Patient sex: F
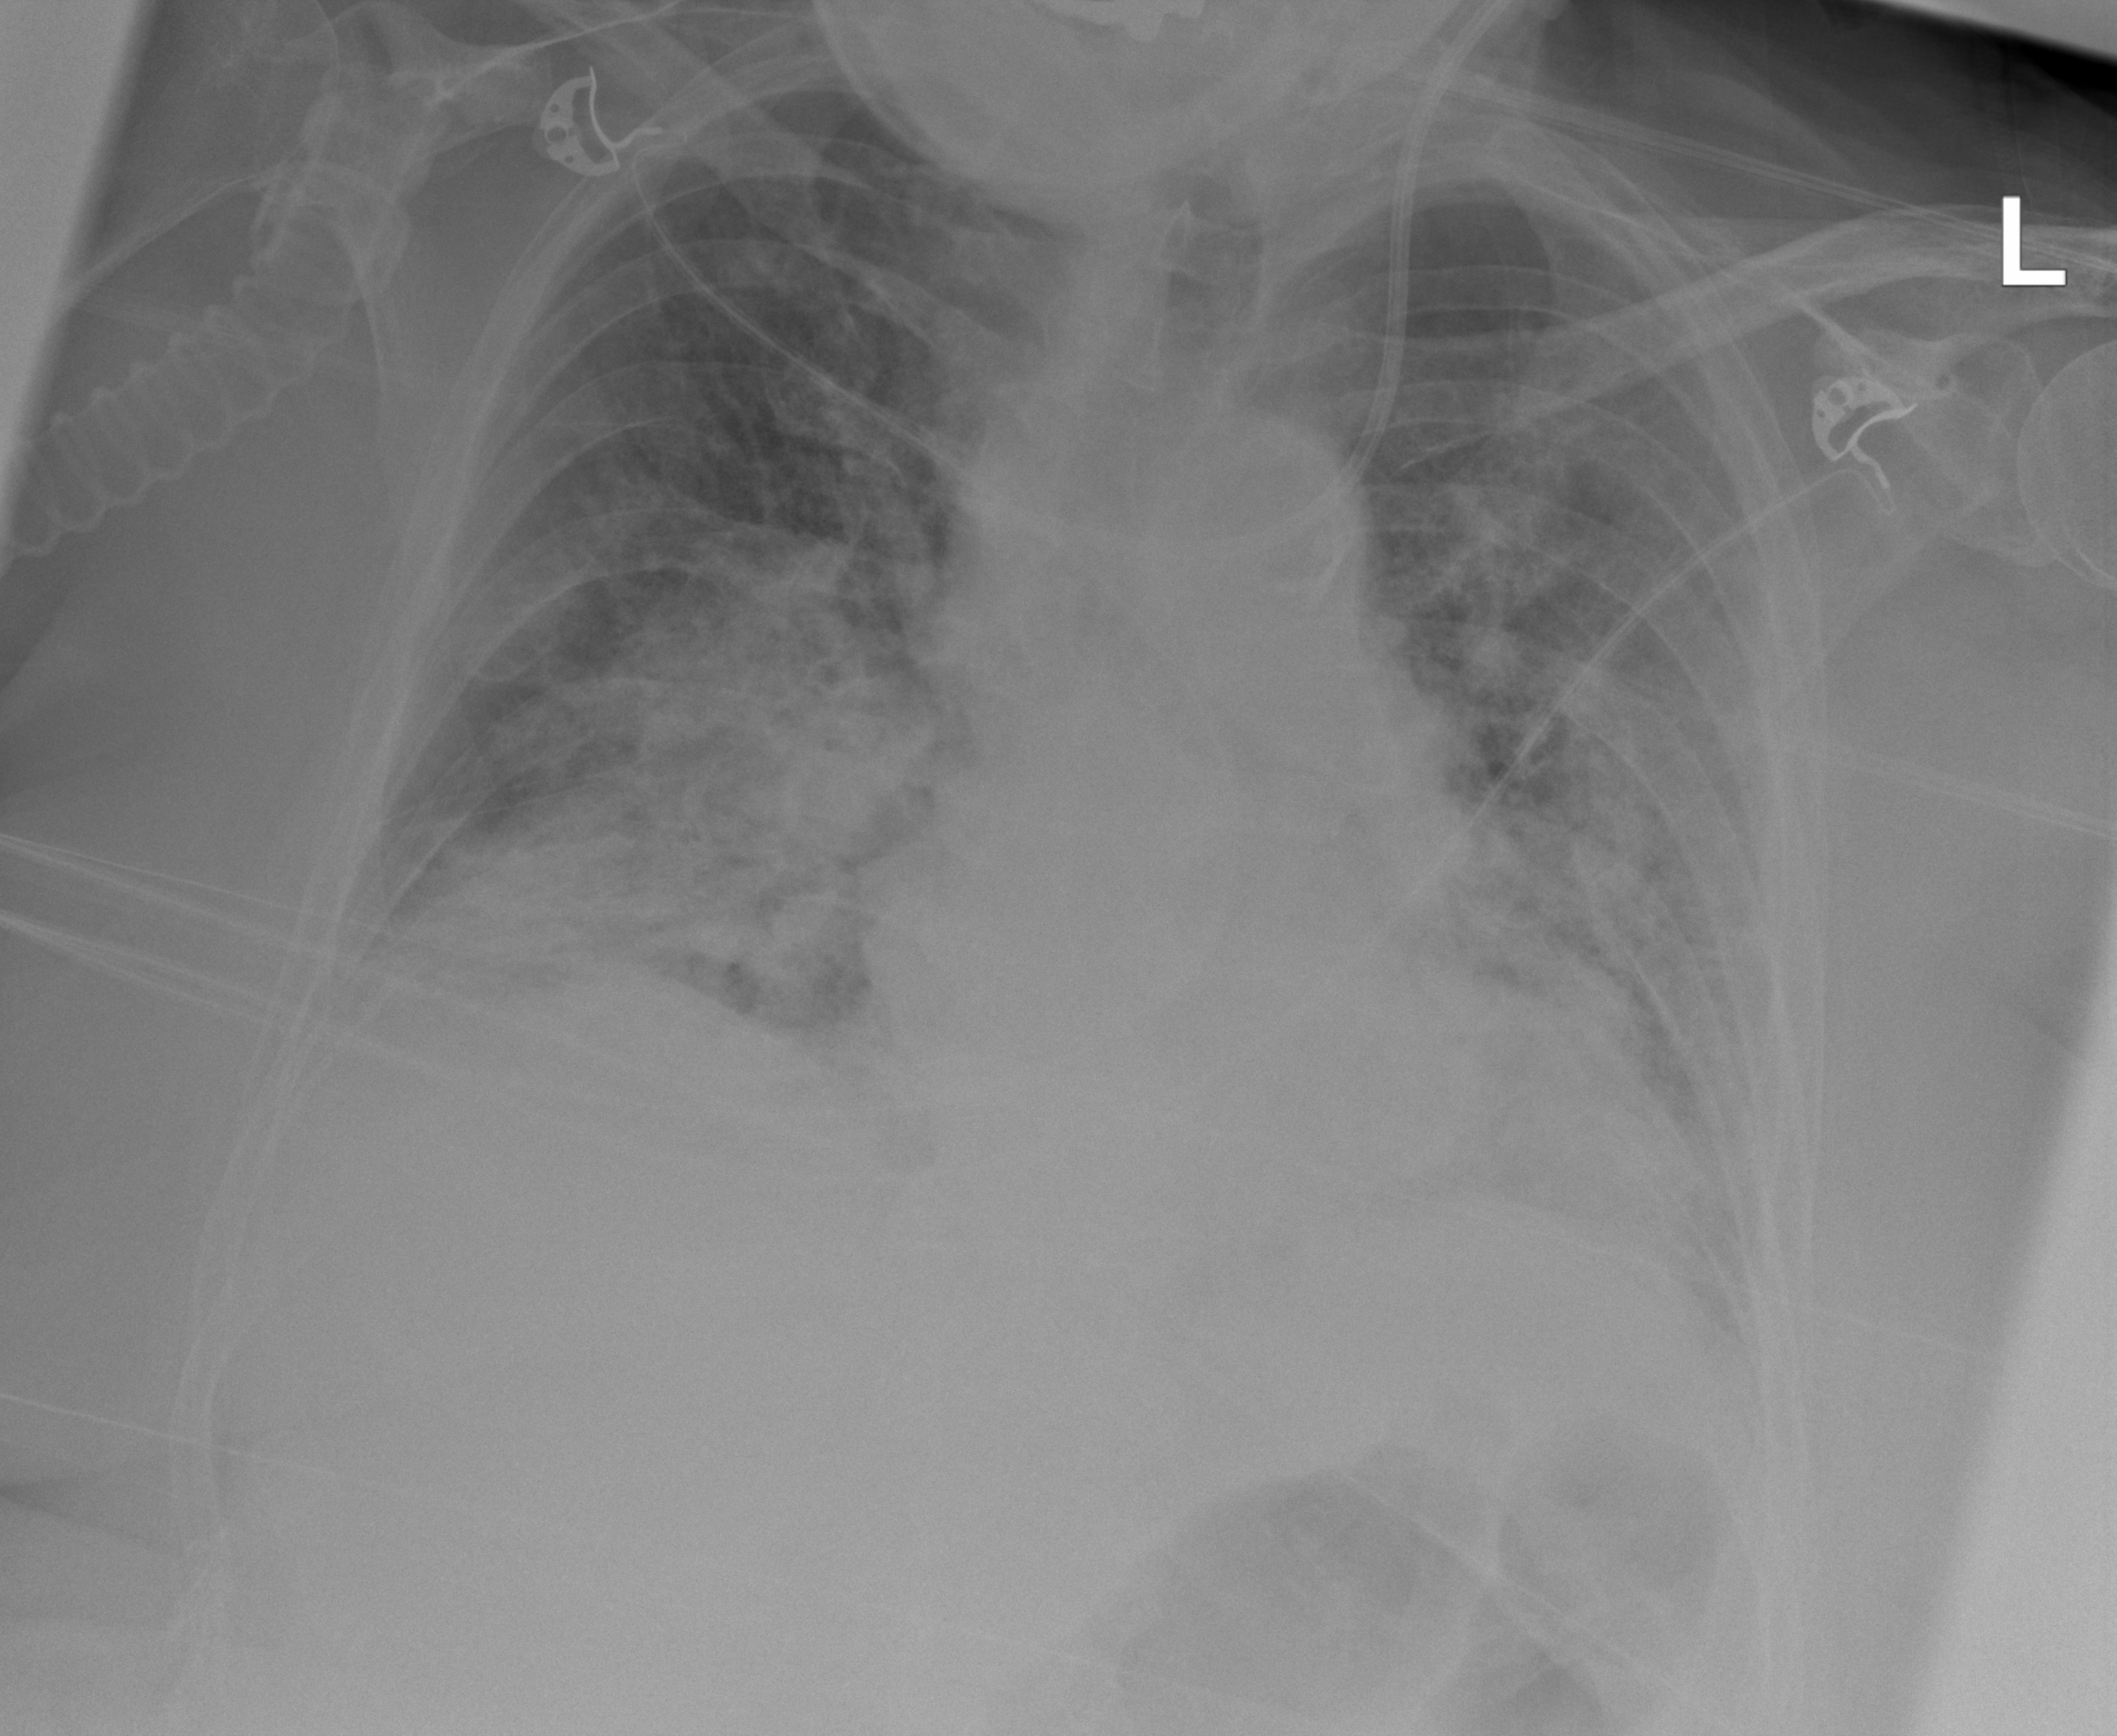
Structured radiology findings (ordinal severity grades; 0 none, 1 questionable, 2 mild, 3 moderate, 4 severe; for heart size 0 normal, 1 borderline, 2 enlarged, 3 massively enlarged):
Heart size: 1
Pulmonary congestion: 2
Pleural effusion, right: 2
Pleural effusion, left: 3
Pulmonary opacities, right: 3
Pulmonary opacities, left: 3
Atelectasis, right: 3
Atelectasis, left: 3